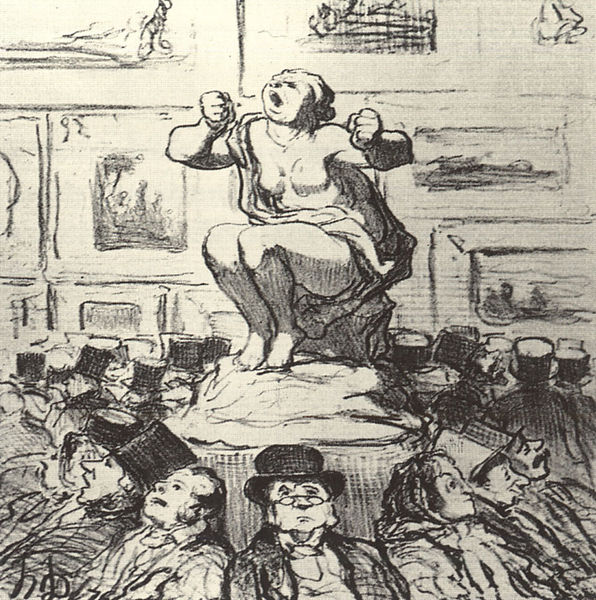
Titel: Triste contenance de la sculpture placée au milieu de la peinture...
Künstler: Honoré Daumier
Institution: Paris, Bibliothèque Nationale des Arts décoratifs
Schlagwörter: gemälde, himmel, nackt, weiß, frauen, menschen, sitzen, busen, frau, hut, hüte, männer, schwarz, skizze, zeichnung, tuch, zylinder, wand, faru, sockel, sitzend, zilinder, skulptur, statue, brüste, bilder, modern, karikatur, wütend, goya, plastik, podest, galerie, oben, kohle, denkmal, hocken, karrikatur, schwarzweiß, brille, fäuste, tinte, staunen, daumier, ausstellung, schreien, wut, museum, schrei, ärger, monokel, schreiend, wegschauen, t, hd, unrecht, akrikatur, frauenrechte, wahörecht